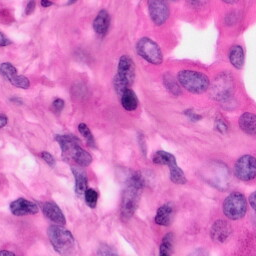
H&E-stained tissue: Pancreatic